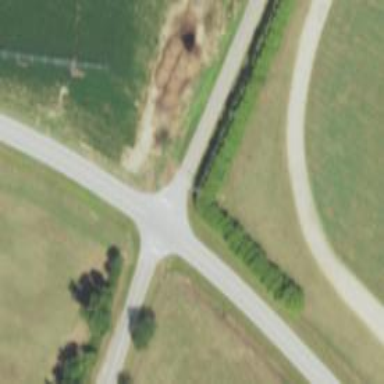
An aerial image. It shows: Stop road.